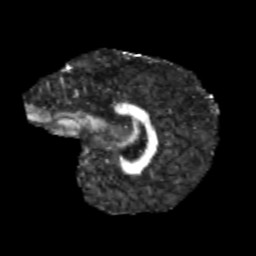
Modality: FA
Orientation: sagittal
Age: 11
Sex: male
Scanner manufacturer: siemens
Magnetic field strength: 3 T
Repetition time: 3.8 s
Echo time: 0.07 s